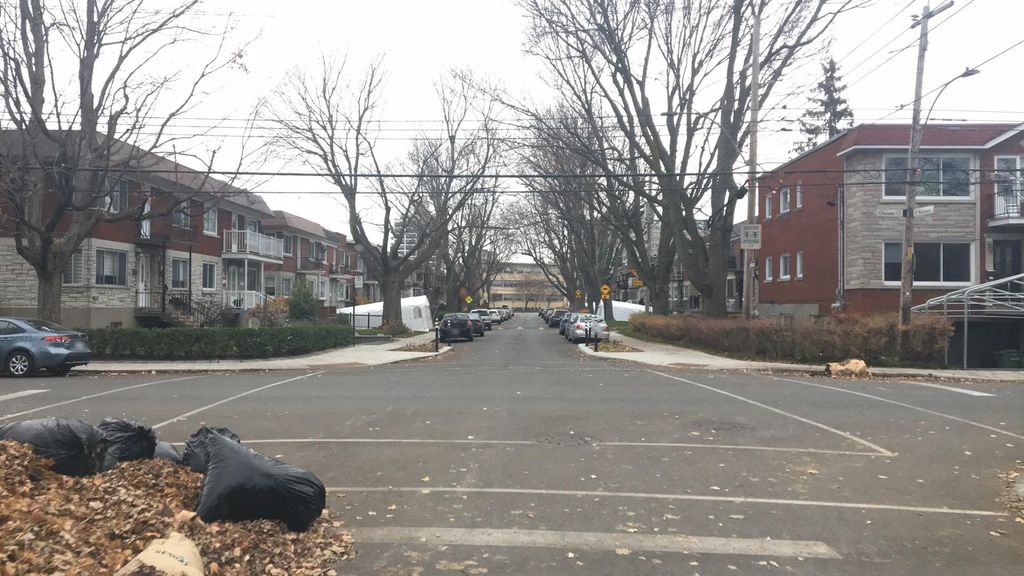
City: montreal